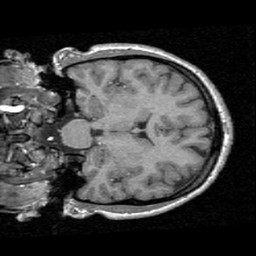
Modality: T1w
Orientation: coronal
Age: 22
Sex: female